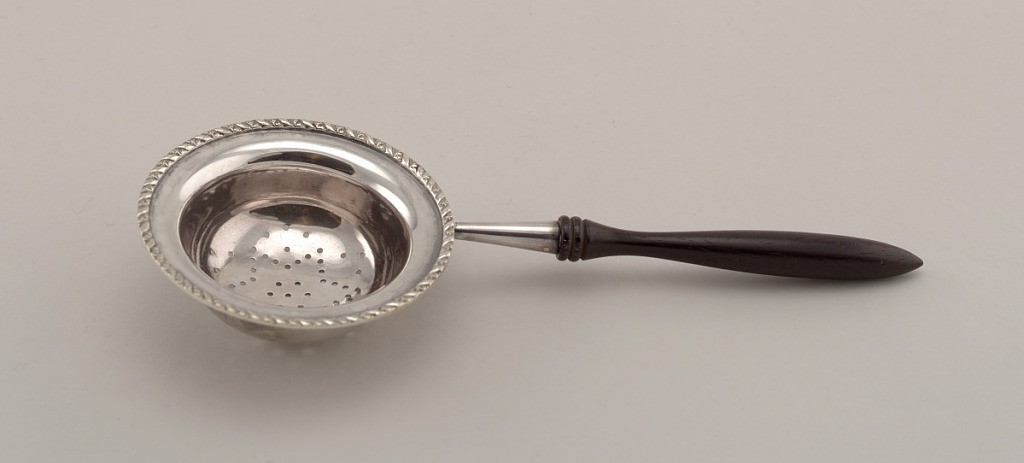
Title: Tea Strainer
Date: late 19th–early 20th century
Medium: silver, ebony
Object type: tea strainer
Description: Circular bowl with perforations in shape of a six-pointed star. Flaring edge with raised cord rim. Ebony handle.